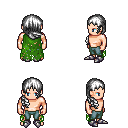
a pixel art fantasy rpg character, male body template, human, light skin, green tattered cape, teal pants, white right-swept hairstyle, metal boots, four views (front, back, left, right), 2x2 character sprite sheet, small pixel art, hard edges, no anti-aliasing